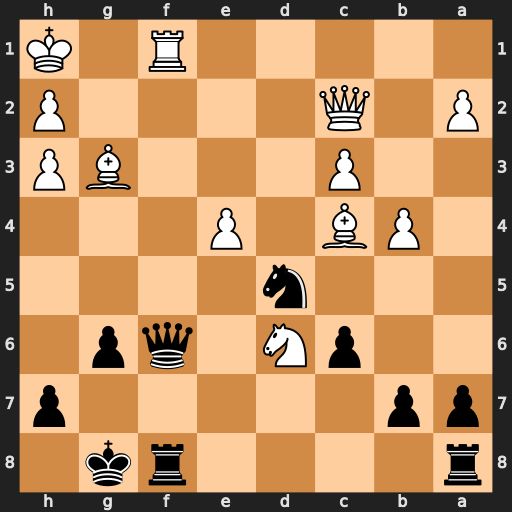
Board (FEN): r4rk1/pp5p/2pN1qp1/3n4/1PB1P3/2P3BP/P1Q4P/5R1K
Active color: b
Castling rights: -
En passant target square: -
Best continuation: Qxf1+ Bxf1 Rxf1+ Kg2 Ne3#